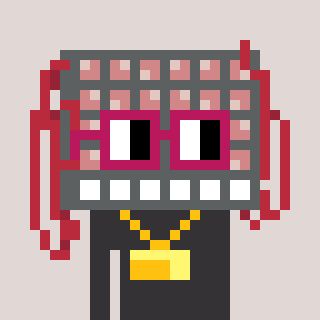
a pixel art character with square dark red glasses, a turing-shaped head and a grayscale-colored body on a warm background